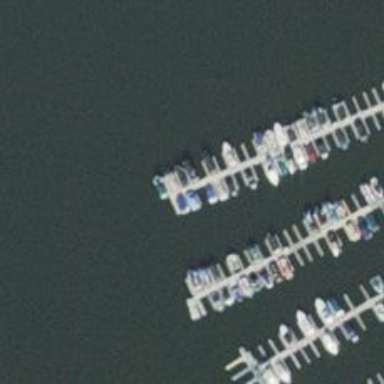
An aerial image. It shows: Man-made pier.